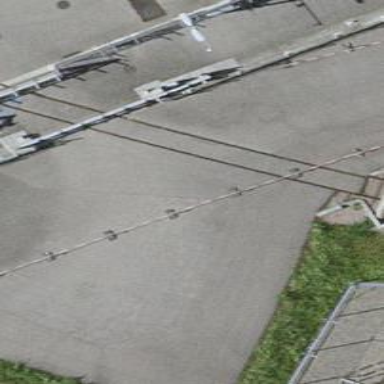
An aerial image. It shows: Railway level crossing.